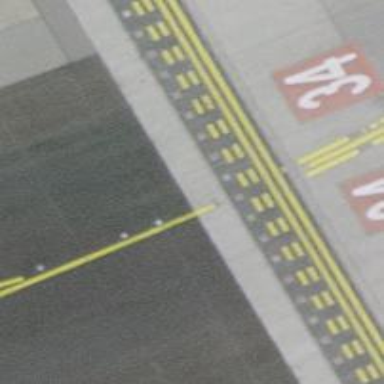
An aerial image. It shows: Runway holding position.